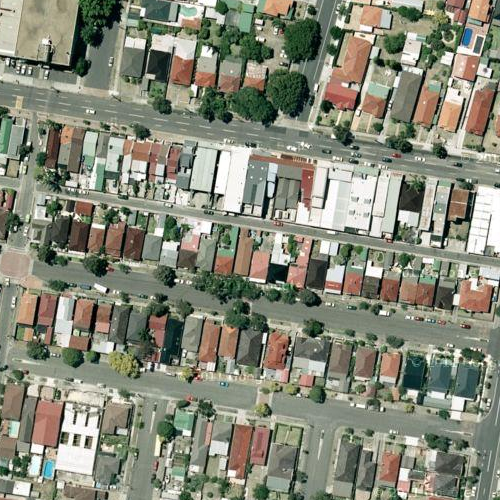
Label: sydney